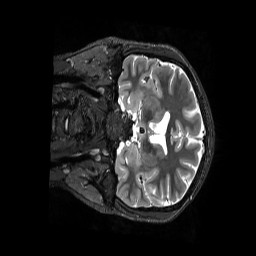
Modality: T2w
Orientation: coronal
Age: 22
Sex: female
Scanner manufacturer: siemens
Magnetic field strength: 3 T
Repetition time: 3.2 s
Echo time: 0.728 s